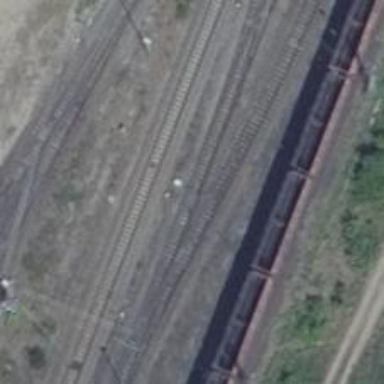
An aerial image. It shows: Railway switch.